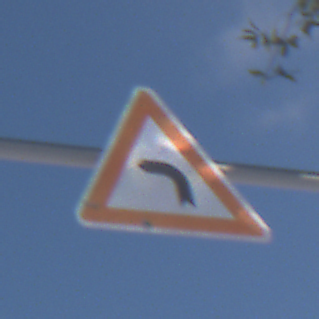
Verkehrszeichen: KurveLinks
Umgebung: Outdoor, Nature
Tageszeit: MorningAfternoon
Wetter: PartlyCloudy
Licht: Natural
Jahreszeit: Winter
Kontrast: HighContrast